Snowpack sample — Snodgrass Mountain, Crested Butte, Colorado (2/4/25, 12:06 PM MST)
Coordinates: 38.923, -106.968
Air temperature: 35 °F
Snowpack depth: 80 cm
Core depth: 40 cm
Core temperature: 32 °F
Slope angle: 14°, slope face: 78°
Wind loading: low
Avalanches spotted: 0
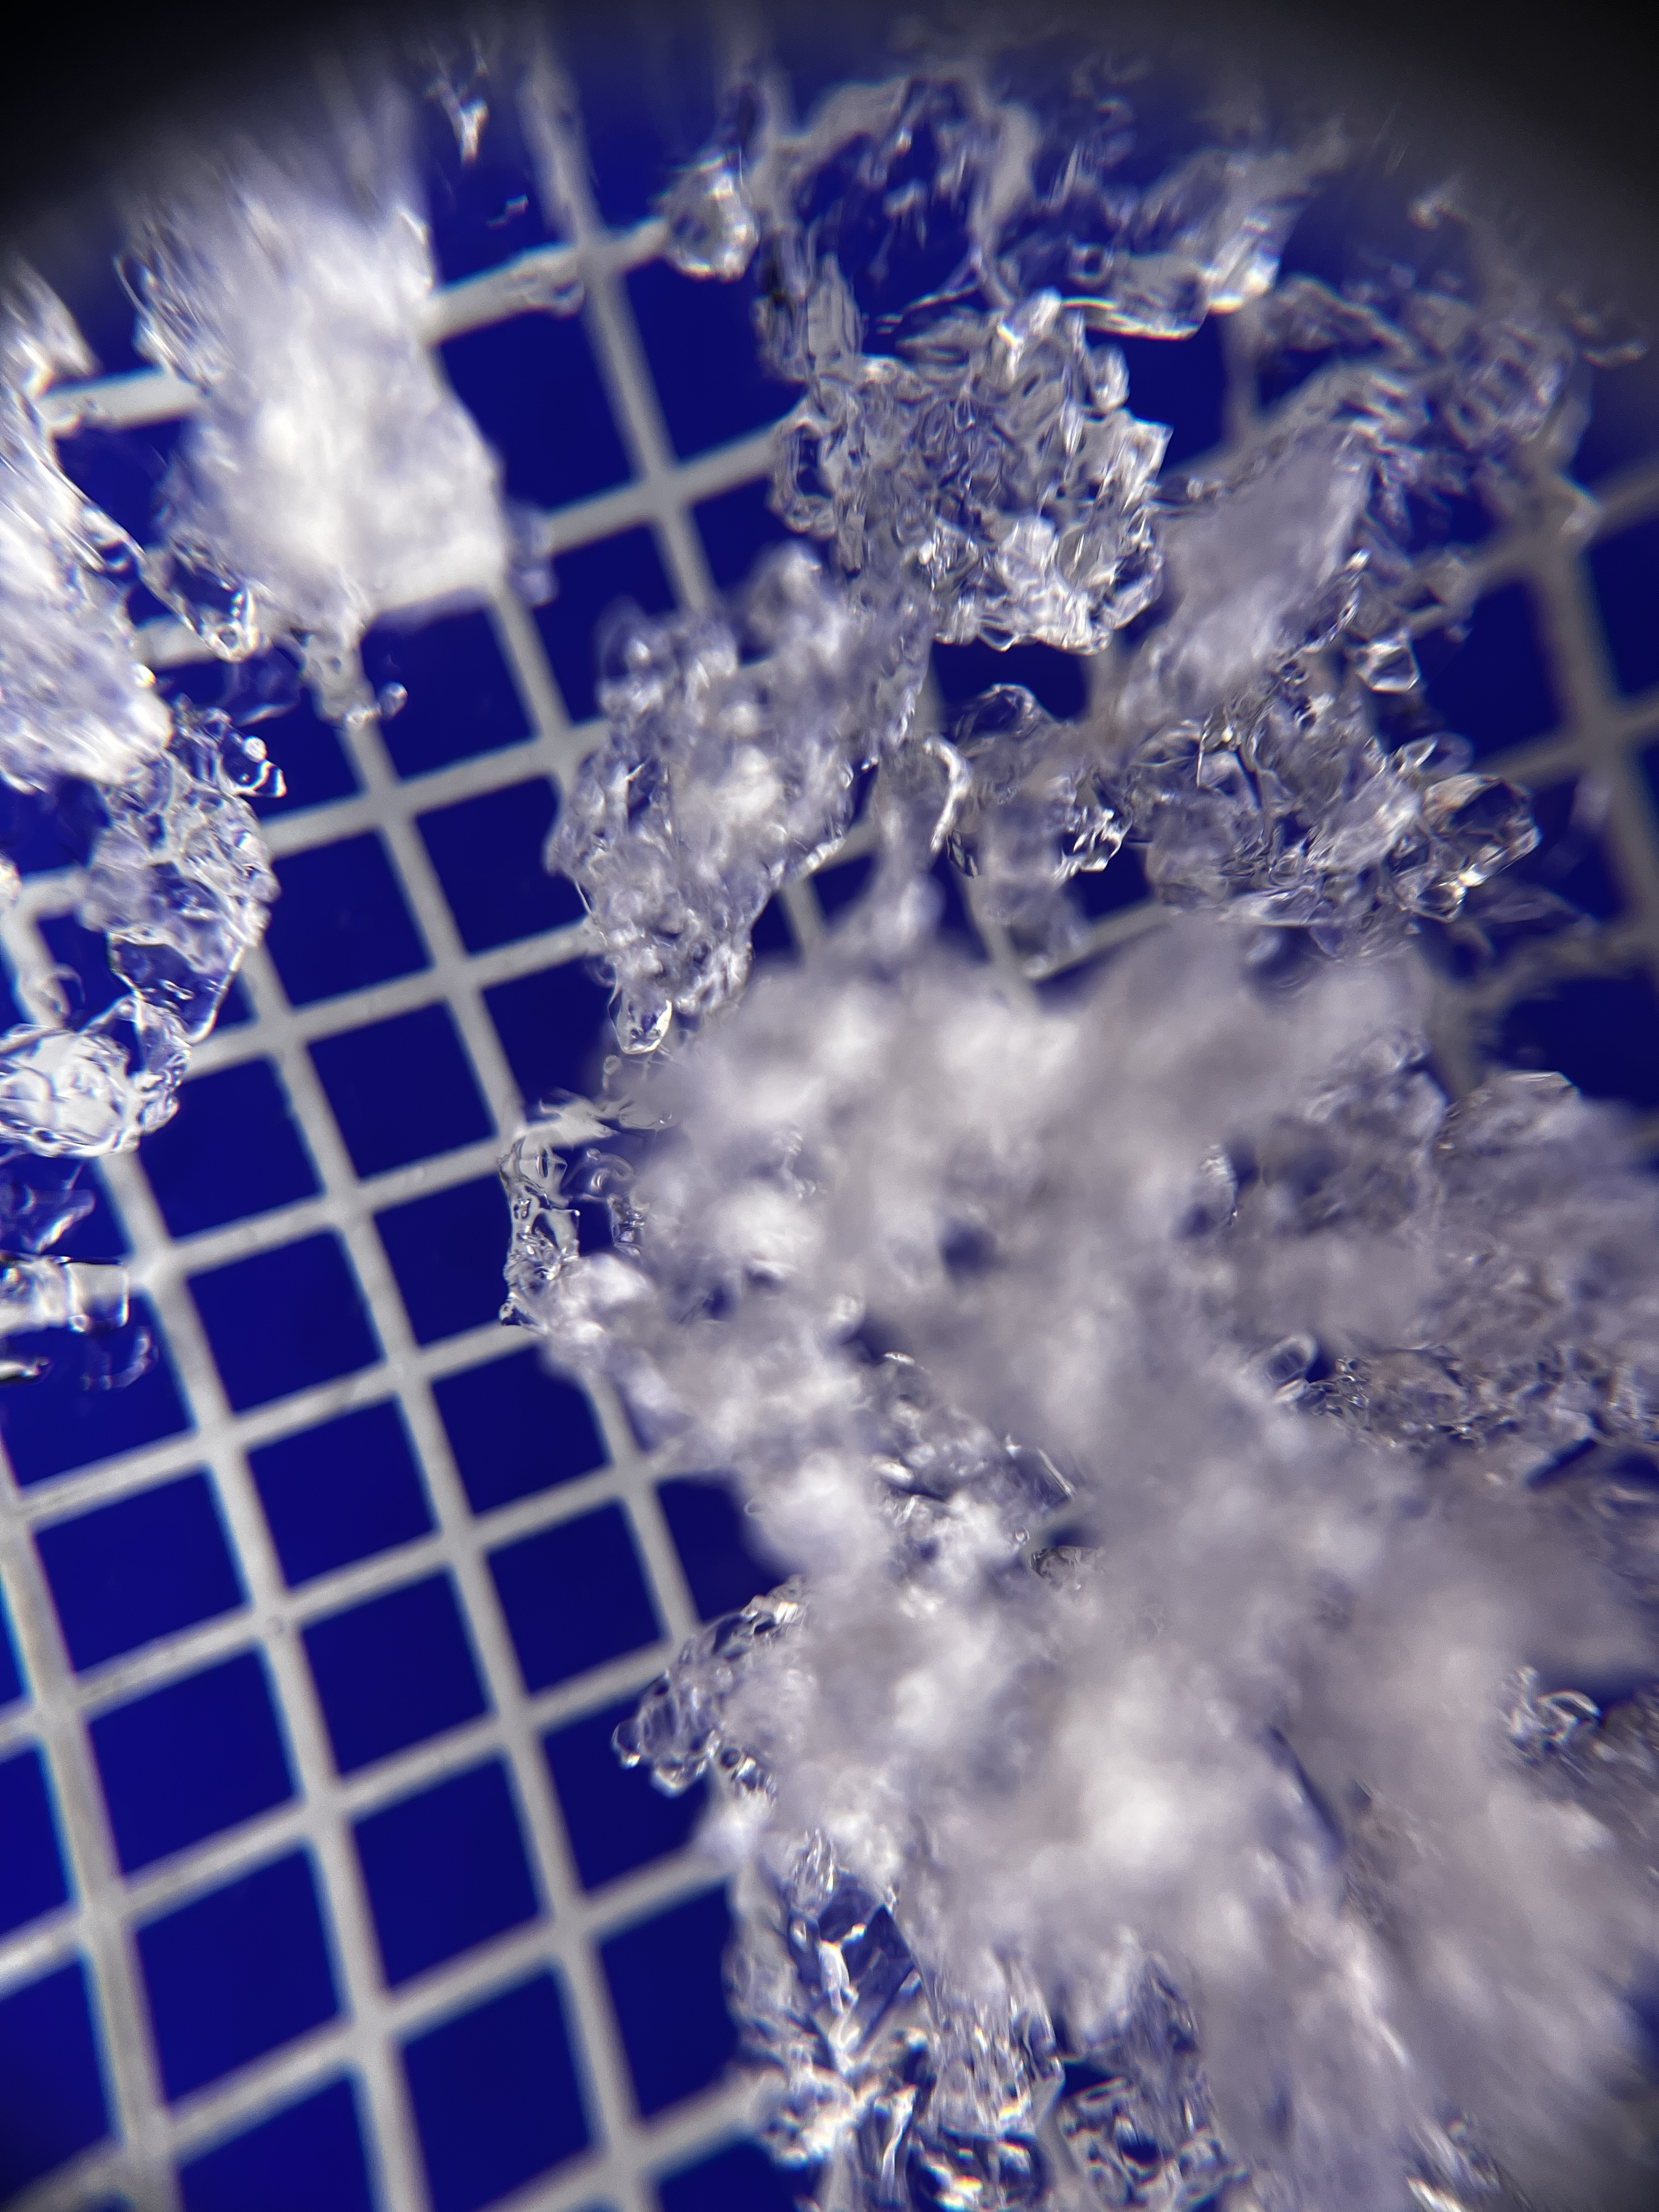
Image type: magnified_profile
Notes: No avalanches nearby, unusually warm weather for the last month reported by residents, Collected 25 yards from treeline